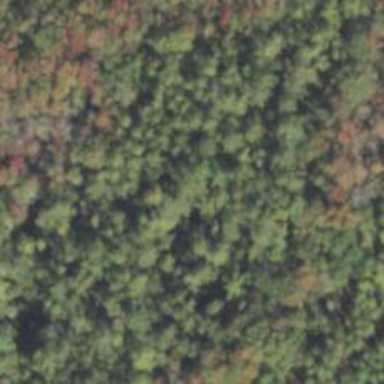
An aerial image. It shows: Forest area predominantly covered with needle-leaved trees.